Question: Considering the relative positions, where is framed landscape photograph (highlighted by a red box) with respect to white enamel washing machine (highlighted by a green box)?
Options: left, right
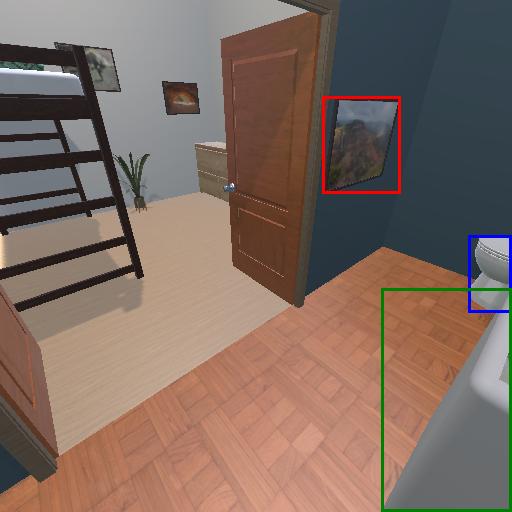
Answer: left